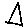
Label: triangle